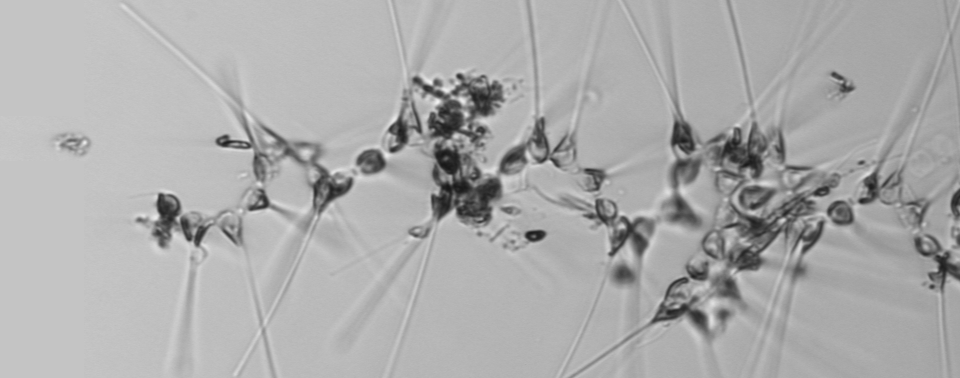
Label: Asterionellopsis_glacialis